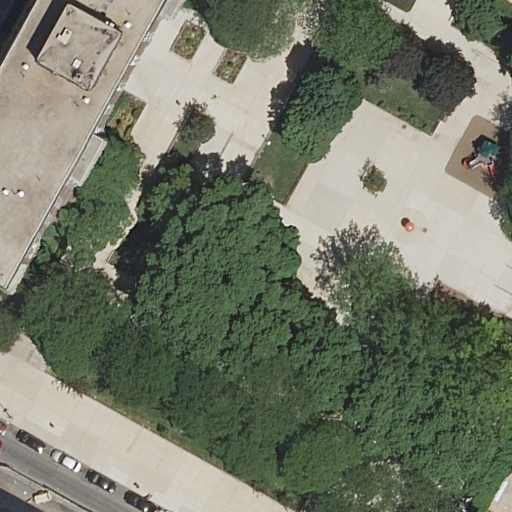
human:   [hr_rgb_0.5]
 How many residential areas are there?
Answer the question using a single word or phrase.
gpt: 1

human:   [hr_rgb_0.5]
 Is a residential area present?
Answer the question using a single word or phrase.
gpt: yes

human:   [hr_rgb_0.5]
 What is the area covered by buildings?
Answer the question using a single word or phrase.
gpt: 407m2

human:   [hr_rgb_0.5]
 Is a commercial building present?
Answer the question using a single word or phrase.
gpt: no

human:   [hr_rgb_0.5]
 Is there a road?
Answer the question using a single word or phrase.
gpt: yes

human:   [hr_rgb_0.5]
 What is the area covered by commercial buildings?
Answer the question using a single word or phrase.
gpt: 0m2

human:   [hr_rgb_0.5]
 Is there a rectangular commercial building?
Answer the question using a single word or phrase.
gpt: no

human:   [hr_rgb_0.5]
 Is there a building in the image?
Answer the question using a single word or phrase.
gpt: yes

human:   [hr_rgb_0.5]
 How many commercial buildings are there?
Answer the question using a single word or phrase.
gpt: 0

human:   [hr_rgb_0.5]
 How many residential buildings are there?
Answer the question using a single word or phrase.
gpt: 1

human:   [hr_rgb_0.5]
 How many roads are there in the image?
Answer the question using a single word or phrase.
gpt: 1

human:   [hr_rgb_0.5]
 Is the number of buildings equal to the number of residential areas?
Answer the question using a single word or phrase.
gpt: yes

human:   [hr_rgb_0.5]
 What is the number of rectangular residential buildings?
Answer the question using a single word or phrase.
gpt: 1

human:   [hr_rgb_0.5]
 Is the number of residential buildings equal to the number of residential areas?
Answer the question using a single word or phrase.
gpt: yes

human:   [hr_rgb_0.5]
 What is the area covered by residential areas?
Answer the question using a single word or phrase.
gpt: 10264m2

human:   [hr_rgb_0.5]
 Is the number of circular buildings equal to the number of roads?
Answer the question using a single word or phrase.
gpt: no

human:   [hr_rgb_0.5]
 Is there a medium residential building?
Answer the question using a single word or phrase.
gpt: yes

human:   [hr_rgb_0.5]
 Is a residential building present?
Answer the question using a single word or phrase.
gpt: yes

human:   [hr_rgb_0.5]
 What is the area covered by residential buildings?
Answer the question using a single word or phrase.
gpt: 407m2

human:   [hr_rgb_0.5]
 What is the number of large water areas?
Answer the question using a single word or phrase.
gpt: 0

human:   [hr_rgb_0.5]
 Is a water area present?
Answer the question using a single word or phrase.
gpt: no

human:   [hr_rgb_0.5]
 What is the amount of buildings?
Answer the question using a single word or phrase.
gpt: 1

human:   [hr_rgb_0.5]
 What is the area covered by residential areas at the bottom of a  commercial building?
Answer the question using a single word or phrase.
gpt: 0m2

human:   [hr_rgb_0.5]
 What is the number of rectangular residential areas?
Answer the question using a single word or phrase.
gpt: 1

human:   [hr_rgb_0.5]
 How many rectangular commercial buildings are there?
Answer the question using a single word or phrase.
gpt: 0

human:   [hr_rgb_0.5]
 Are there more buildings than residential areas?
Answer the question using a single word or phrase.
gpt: no

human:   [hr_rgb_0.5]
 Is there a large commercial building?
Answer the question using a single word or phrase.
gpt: no

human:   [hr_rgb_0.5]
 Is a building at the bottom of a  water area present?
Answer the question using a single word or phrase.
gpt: no

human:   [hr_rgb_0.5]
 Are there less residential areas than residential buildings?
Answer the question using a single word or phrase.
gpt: no

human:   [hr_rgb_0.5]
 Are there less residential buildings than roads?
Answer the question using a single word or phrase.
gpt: no

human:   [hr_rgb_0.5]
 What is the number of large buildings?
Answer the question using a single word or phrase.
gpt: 0

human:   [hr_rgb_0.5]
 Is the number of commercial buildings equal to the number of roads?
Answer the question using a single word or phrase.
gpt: no

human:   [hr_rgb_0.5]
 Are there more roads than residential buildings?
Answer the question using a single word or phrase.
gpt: no

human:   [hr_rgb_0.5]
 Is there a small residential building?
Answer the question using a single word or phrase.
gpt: no

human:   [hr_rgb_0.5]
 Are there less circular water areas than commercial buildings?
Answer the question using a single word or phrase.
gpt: no

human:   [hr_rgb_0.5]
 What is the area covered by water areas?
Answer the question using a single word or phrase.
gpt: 0m2

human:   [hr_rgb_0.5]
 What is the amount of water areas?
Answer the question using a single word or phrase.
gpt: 0

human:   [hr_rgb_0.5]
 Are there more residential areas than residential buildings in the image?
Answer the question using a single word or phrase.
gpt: no

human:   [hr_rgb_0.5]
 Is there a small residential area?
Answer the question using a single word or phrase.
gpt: no

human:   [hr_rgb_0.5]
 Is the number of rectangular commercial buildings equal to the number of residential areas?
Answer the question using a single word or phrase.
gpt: no

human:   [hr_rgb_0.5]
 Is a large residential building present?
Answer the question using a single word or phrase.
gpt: no

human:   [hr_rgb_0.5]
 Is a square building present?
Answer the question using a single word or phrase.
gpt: no

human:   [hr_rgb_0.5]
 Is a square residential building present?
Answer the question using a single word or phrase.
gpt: no

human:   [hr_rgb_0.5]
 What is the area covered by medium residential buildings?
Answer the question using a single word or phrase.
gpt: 407m2

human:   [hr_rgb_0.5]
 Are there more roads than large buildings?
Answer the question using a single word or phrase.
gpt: yes

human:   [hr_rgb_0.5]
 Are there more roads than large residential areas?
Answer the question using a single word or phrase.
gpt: no

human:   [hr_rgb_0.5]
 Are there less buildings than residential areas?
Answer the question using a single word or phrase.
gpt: no

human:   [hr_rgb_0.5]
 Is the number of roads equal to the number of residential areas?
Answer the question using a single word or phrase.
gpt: yes

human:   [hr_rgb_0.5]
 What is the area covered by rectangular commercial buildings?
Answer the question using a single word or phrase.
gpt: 0m2

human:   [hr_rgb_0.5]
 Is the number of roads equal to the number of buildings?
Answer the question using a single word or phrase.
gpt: yes

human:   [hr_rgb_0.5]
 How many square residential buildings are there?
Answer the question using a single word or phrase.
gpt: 0

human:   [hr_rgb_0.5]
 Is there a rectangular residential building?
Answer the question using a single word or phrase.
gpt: yes

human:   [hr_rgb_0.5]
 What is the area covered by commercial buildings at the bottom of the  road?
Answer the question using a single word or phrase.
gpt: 0m2

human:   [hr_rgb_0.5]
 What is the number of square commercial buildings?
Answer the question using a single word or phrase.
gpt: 0

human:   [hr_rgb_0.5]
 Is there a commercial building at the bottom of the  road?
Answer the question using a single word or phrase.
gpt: no

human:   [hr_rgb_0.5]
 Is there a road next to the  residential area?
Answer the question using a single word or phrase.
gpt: yes

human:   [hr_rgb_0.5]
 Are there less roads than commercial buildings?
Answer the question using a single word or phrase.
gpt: no

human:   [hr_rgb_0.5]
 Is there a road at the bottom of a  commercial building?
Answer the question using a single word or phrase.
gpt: no

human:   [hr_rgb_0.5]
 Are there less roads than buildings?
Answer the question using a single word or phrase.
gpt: no

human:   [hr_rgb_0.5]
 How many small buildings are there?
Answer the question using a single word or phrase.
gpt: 0

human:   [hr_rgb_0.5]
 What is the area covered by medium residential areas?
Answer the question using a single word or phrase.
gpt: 0m2

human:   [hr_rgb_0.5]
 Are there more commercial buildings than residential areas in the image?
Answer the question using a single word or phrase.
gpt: no

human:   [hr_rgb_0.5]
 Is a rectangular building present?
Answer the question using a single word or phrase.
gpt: yes

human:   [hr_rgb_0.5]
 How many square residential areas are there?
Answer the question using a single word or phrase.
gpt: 0